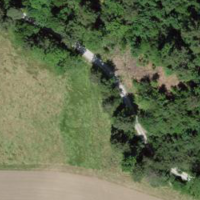
EUNIS habitat code: 44
Species observed at this site:
Campanula trachelium